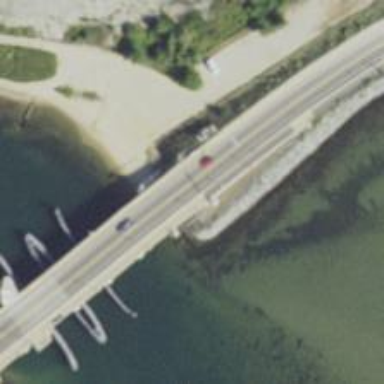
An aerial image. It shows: Movable bridge that is man-made.